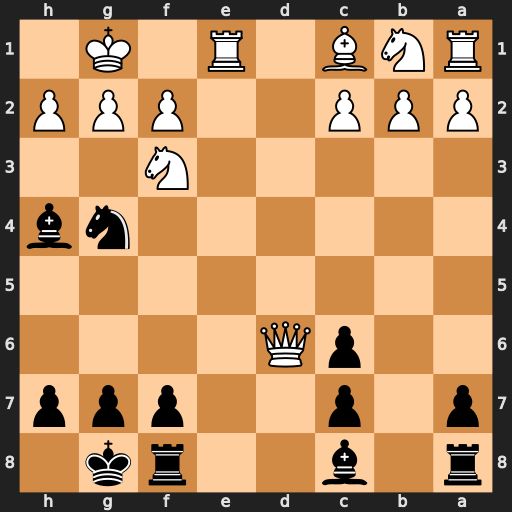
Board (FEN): r1b2rk1/p1p2ppp/2pQ4/8/6nb/5N2/PPP2PPP/RNB1R1K1
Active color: b
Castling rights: -
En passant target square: -
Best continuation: Bxf2+ Kh1 cxd6